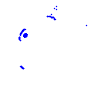
Particle: kaon